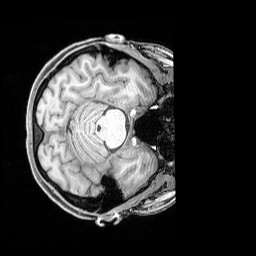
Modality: T1w
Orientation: axial
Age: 29
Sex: female
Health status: healthy
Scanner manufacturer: siemens
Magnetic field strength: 3 T
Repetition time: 1.65 s
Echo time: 0.00182 s